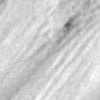
Label: no_change